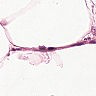
Metastatic tissue present: no